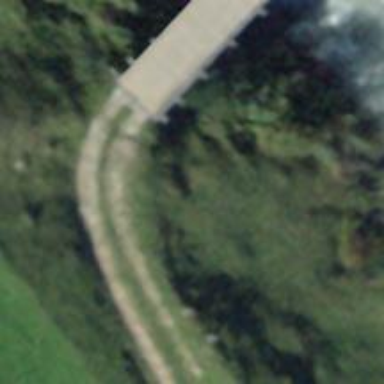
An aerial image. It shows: Path on bridge.